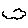
Label: cloud